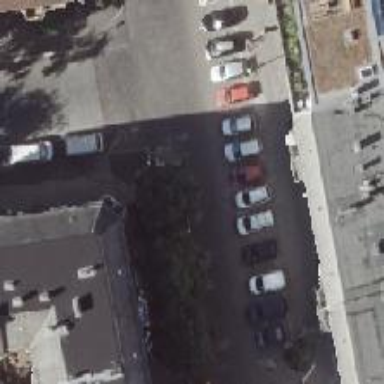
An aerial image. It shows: Sidewalk.